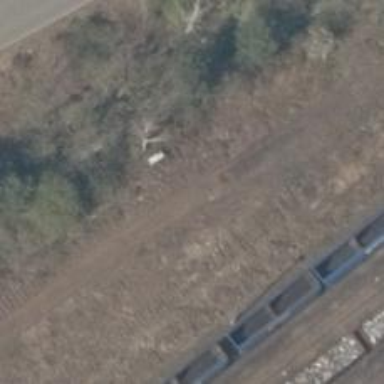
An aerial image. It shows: Abandoned railway yard is depicted.